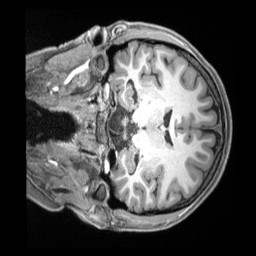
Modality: T1w
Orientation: coronal
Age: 21
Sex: female
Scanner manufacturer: siemens
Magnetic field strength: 3 T
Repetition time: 2.4 s
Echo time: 0.00226 s